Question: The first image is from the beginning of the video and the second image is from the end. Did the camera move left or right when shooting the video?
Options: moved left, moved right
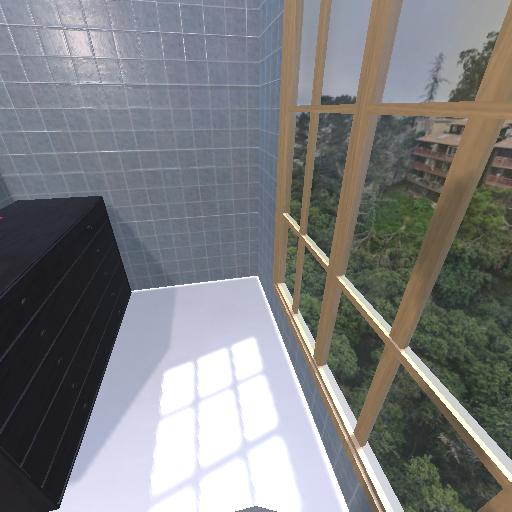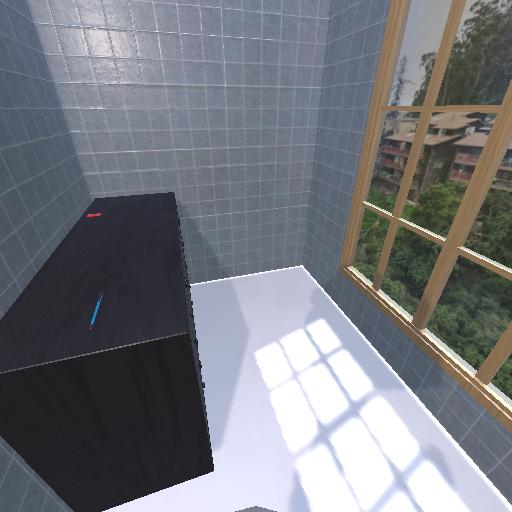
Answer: moved left